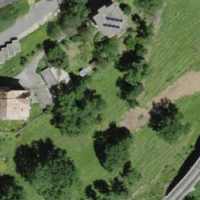
EUNIS habitat code: 55
Species observed at this site:
Prunella vulgaris